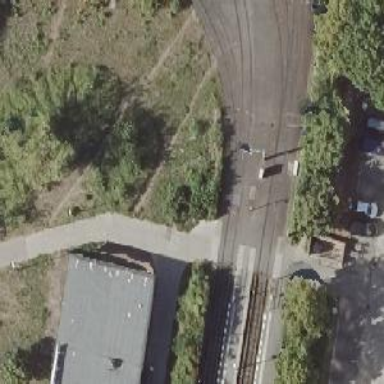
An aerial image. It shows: Uncontrolled tram crossing.